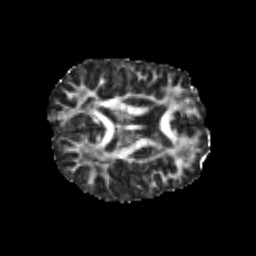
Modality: FA
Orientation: axial
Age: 20
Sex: male
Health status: healthy
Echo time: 0.074 s